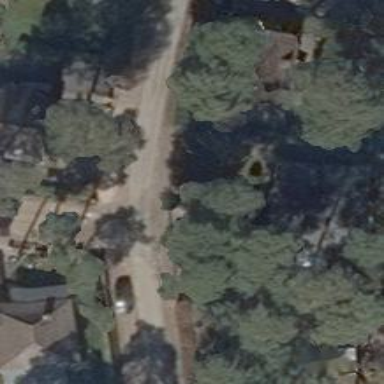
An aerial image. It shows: Smooth asphalt road in residential area.